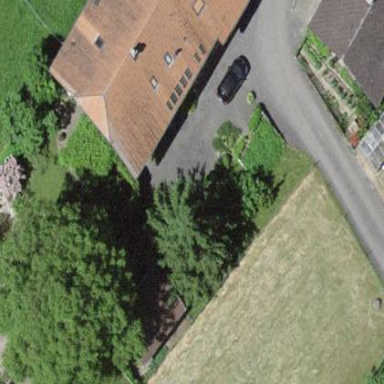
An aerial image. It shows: Farmyard area.